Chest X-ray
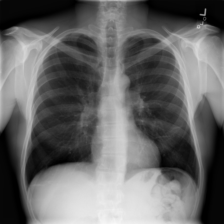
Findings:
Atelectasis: negative
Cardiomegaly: negative
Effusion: negative
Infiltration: negative
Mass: negative
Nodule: negative
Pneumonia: negative
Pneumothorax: negative
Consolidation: negative
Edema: negative
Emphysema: negative
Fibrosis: negative
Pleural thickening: negative
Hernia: negative